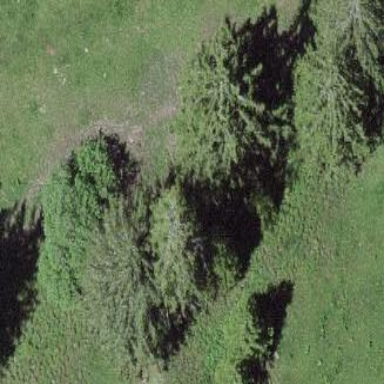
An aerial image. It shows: Forest dominated by needle-leaved trees.